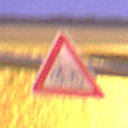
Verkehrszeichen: RadverkehrLinks
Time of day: Night
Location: Outdoor (Urban)
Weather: Clear
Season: NotSpecified
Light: Artificial